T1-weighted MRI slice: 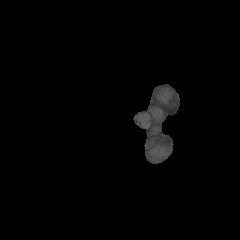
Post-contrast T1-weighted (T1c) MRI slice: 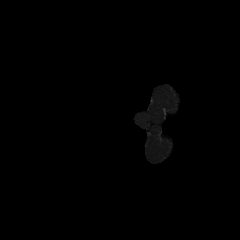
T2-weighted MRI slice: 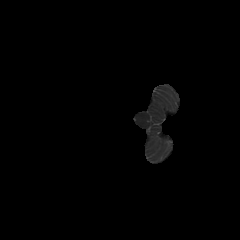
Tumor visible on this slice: no